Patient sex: M
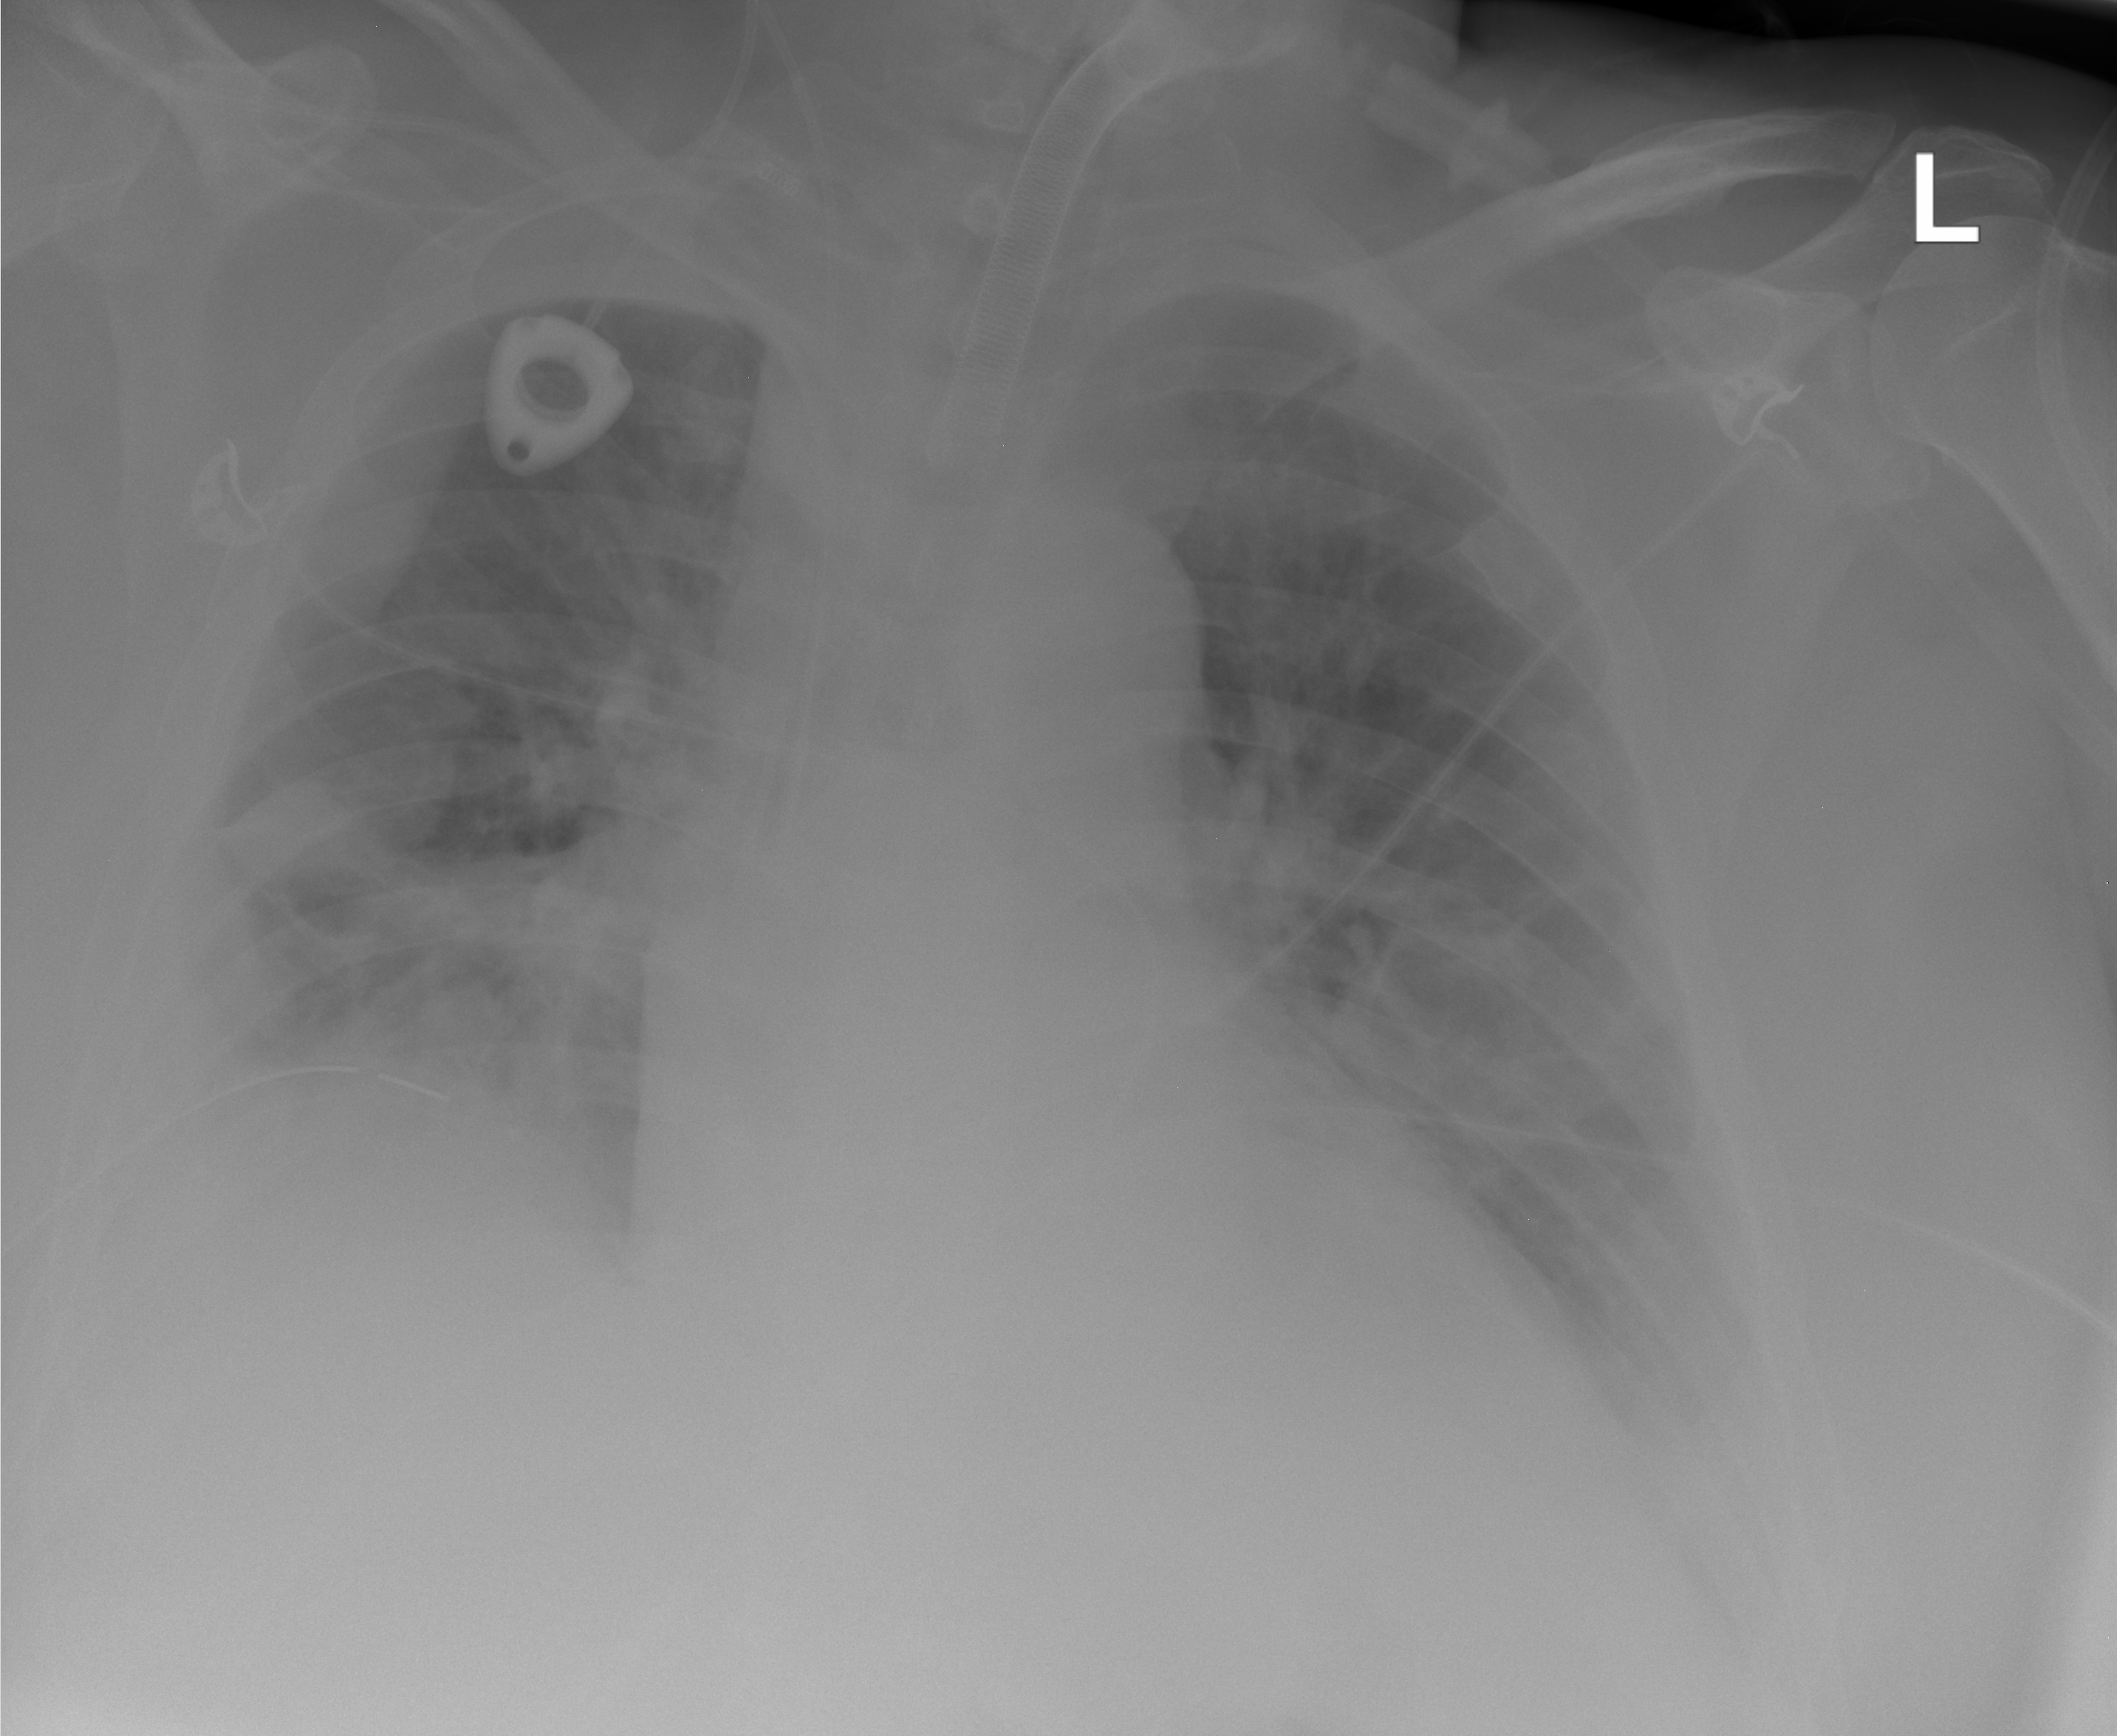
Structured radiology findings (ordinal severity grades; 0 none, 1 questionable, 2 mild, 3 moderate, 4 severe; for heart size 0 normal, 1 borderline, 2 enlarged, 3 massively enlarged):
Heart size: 2
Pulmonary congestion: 2
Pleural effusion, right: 3
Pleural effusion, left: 2
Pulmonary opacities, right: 3
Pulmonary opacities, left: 0
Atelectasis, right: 2
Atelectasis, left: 2